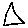
Label: triangle